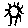
Label: sun